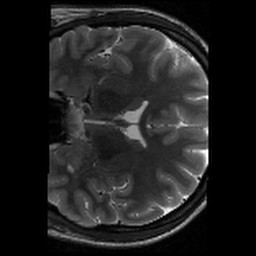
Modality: T2w
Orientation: coronal
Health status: healthy
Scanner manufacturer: siemens
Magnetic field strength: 3 T
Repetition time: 8.02 s
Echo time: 0.08 s